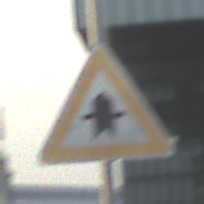
Verkehrszeichen: Vorfahrt
Umgebung: Outdoor, Urban
Tageszeit: SunriseSunset
Wetter: PartlyCloudy
Licht: Natural
Jahreszeit: NotSpecified
Kontrast: LowContrast